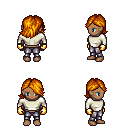
a pixel art fantasy rpg character, female body template, human, dark skin, white long-sleeve shirt, metal pants, dark blonde swoop hairstyle, gold gloves, four views (front, back, left, right), 2x2 character sprite sheet, small pixel art, hard edges, no anti-aliasing